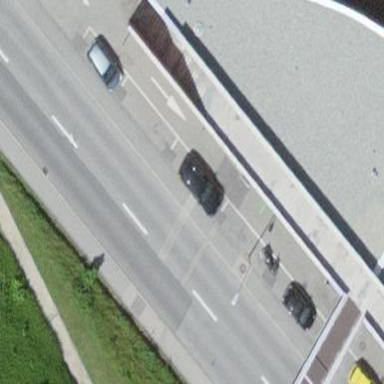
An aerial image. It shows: Parking lane for vehicles.